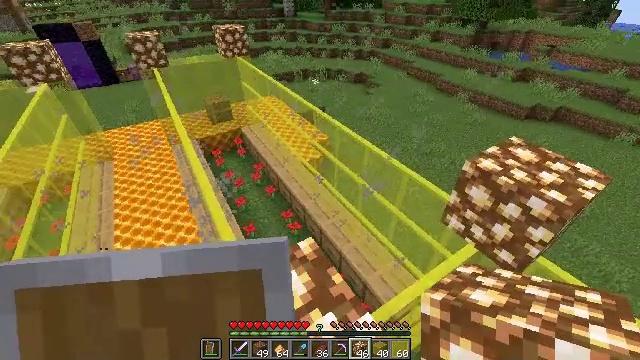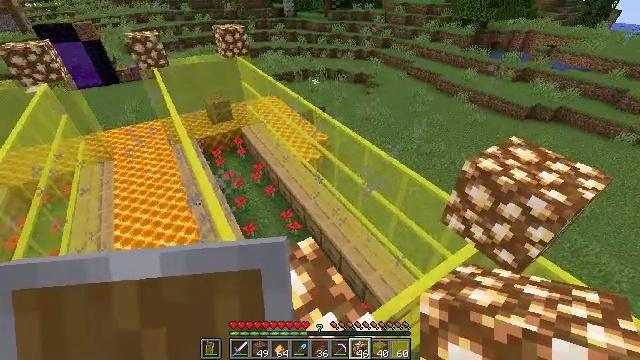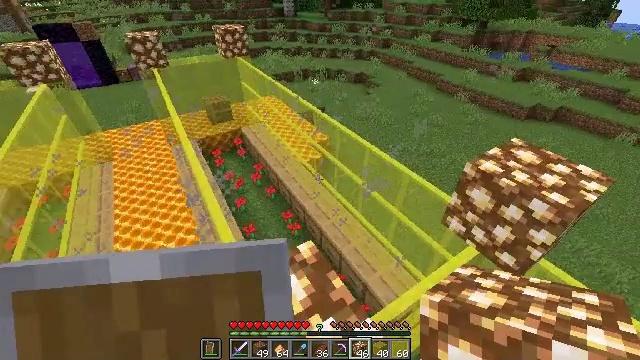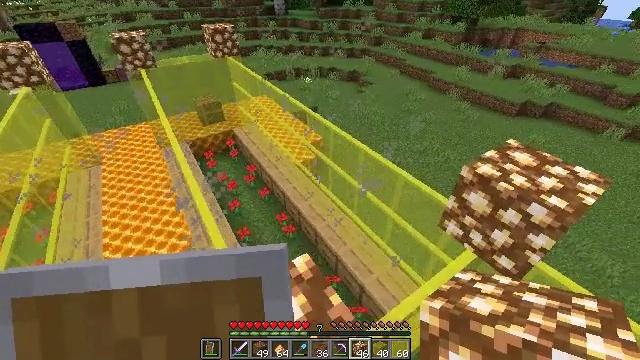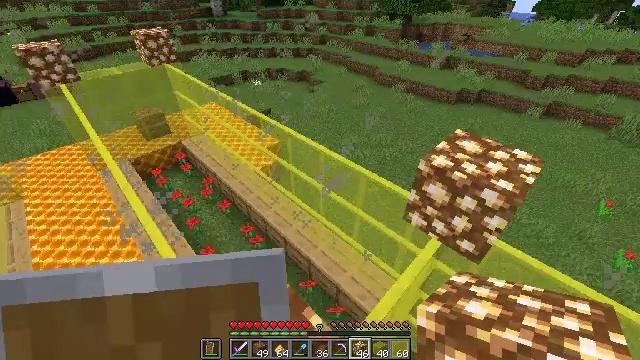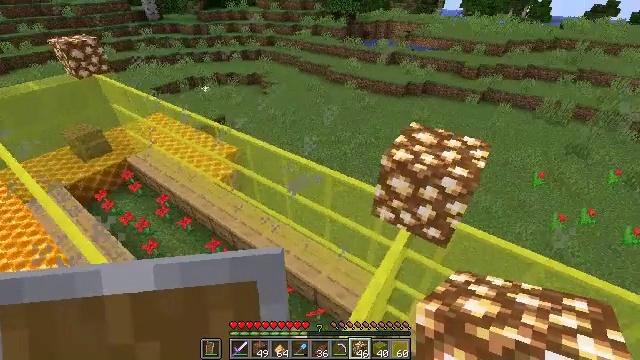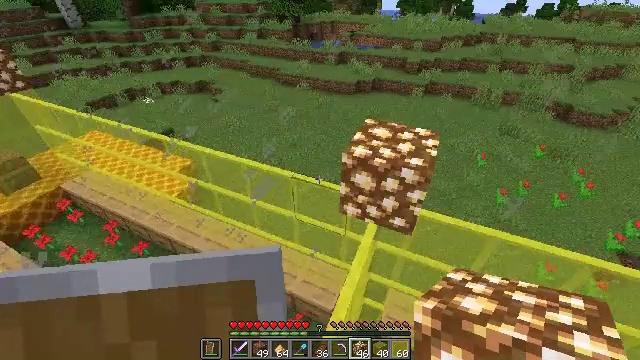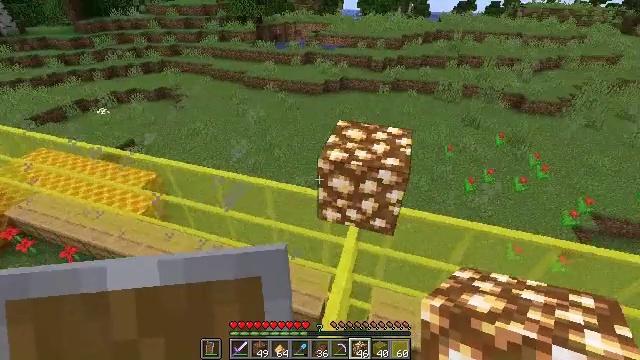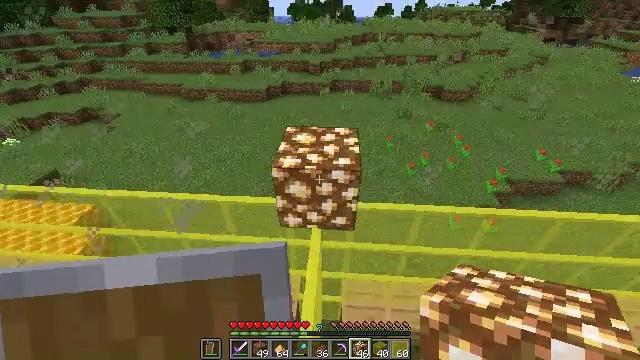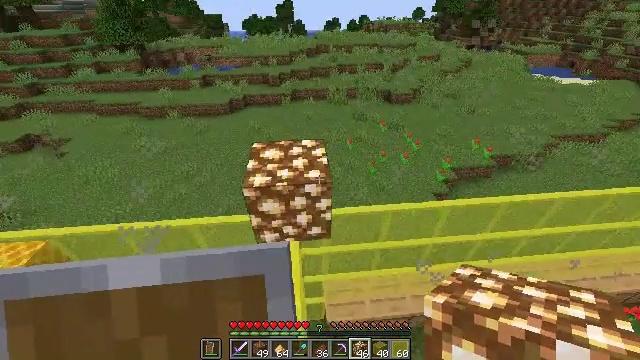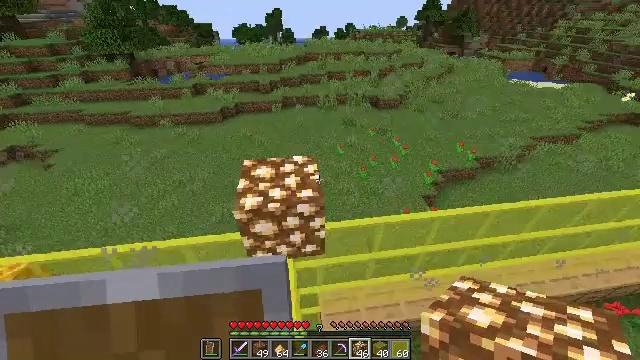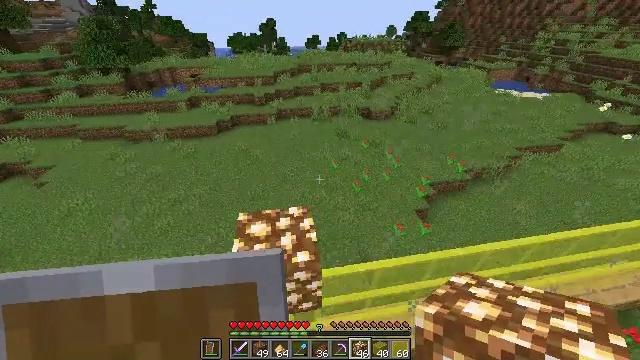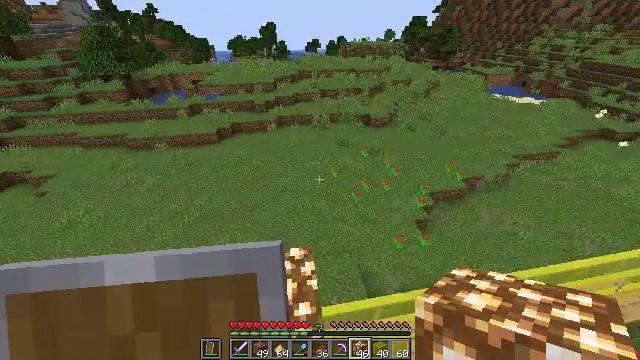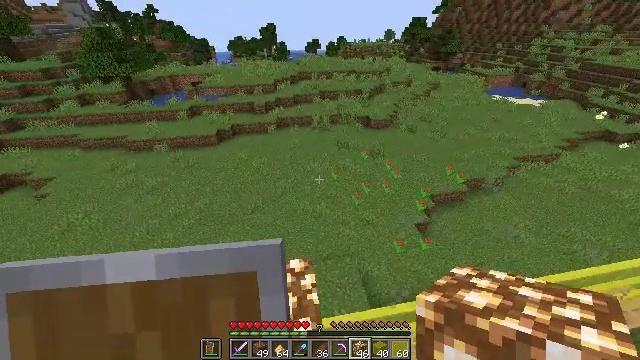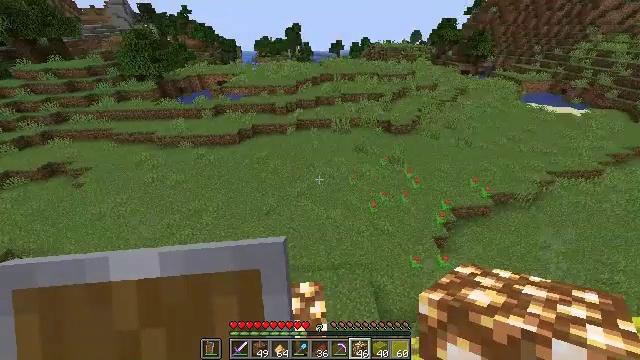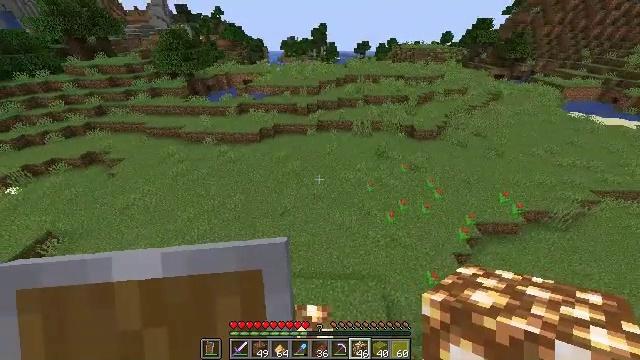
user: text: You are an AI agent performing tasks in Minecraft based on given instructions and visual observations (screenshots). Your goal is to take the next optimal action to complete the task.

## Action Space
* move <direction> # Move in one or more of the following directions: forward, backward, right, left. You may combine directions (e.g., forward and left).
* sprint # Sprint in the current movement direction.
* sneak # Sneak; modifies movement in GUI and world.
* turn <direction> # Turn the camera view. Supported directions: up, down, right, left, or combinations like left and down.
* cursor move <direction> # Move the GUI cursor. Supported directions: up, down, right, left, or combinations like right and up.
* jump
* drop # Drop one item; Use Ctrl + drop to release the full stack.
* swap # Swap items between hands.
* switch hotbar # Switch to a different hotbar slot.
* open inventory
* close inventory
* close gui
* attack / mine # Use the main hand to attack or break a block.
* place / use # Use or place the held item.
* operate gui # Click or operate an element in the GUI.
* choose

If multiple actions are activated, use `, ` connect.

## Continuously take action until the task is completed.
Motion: motion action
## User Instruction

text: Retrieve a honeycomb block from its placement.
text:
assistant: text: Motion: no_op
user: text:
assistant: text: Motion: move forward
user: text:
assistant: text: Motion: move forward, turn right
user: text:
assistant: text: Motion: turn right
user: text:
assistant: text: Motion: turn right
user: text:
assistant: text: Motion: turn right
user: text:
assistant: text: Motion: move forward, turn right
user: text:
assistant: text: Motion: move forward, turn right
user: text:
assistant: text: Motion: move forward, turn right
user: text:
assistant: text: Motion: move forward, turn right, jump
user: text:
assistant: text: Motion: move forward, turn right, jump
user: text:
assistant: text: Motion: move forward, jump
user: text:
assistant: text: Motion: move forward, jump
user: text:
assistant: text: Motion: move forward, turn left
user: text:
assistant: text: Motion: move forward, turn left
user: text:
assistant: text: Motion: move forward
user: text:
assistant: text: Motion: move forward
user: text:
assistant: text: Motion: move forward and move left
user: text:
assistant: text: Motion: move left, turn right and down
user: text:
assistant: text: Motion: turn right and down
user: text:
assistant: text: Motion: turn right and down
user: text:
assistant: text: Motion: move back, turn right and down
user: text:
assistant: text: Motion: move back, turn right and down
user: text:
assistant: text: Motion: move back, turn right and down
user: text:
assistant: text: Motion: move back, turn right
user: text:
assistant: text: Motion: no_op
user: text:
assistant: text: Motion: no_op
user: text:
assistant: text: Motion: no_op
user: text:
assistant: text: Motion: no_op
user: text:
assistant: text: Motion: turn right